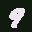
Label: 9